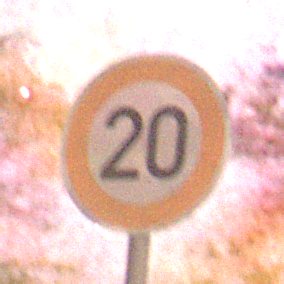
Verkehrszeichen: Geschwindigkeit20
Umgebung: Outdoor, Nature
Tageszeit: Night
Wetter: Clear
Licht: Natural
Jahreszeit: NotSpecified
Kontrast: LowContrast